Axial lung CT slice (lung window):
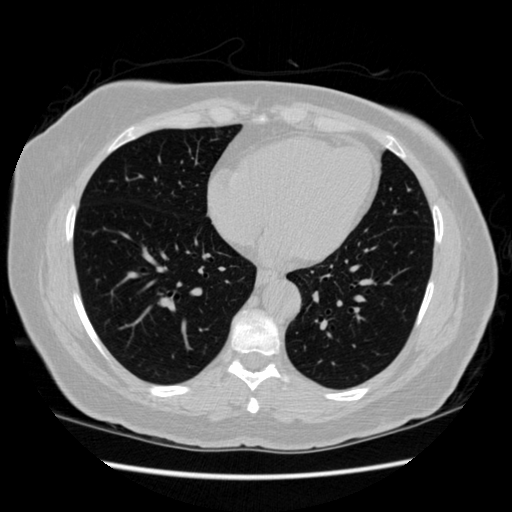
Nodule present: no